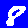
Digit: 8